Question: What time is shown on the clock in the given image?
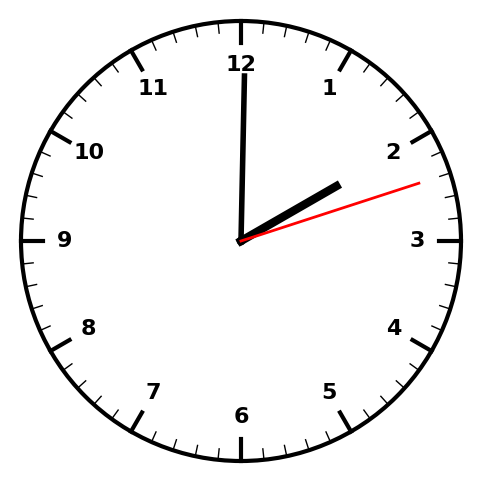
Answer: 02:00:12